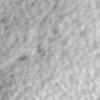
Label: no_change